Field crop: maize
Growth stage: 2
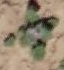
Species: chenopodium